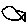
Label: fish